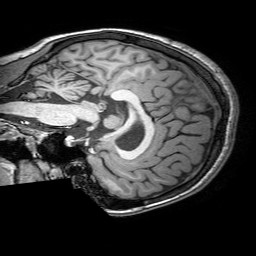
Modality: T1w
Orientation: sagittal
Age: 24
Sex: female
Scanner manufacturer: philips
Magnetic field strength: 3 T